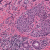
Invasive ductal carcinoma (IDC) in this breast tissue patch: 0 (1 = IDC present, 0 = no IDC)